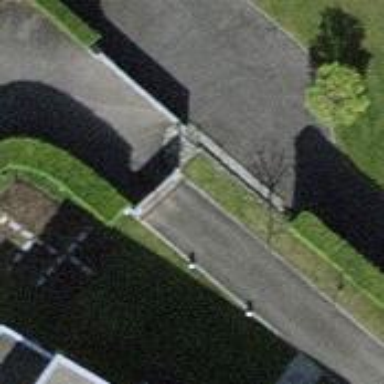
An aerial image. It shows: Gate.